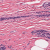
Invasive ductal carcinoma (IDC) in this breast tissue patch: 0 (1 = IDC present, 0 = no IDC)